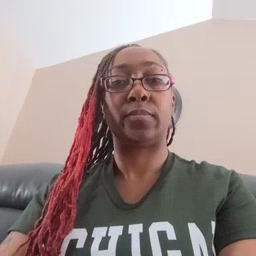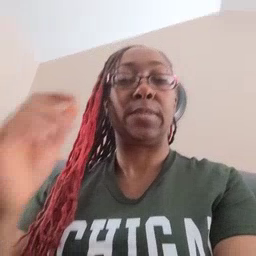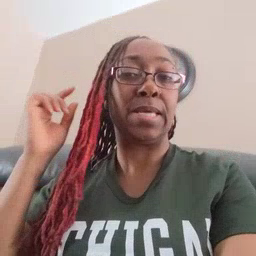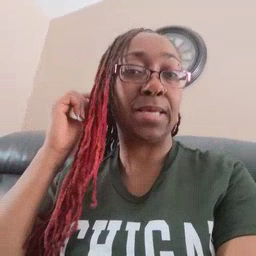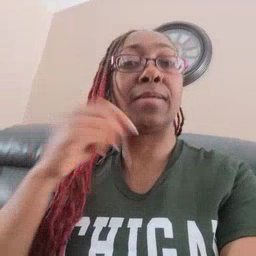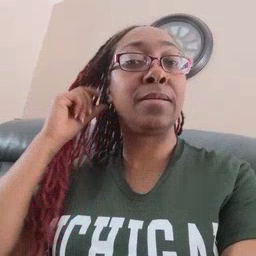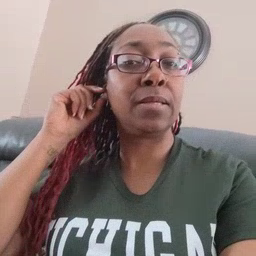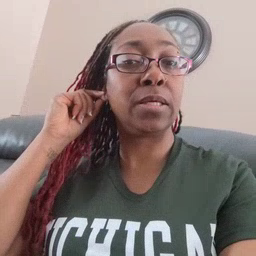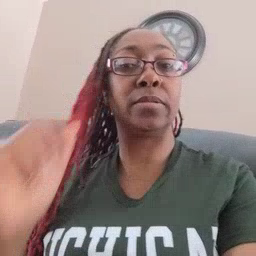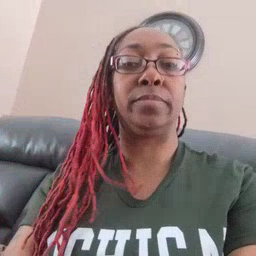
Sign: ear